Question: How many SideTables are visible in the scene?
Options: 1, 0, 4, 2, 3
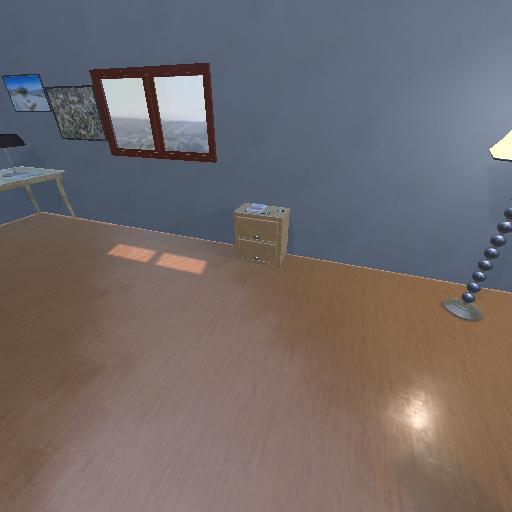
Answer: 1